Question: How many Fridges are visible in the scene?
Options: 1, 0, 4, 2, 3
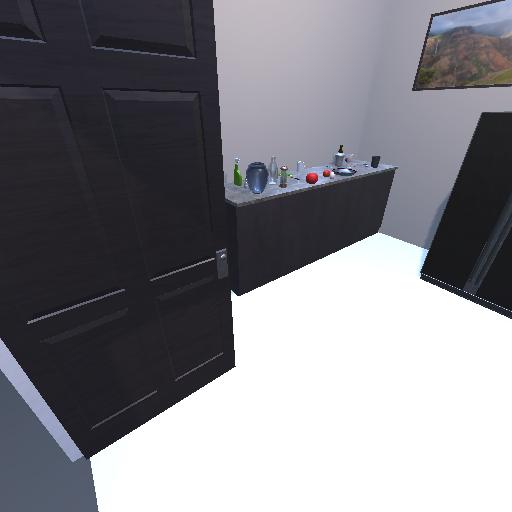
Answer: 1